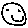
Label: smiley face